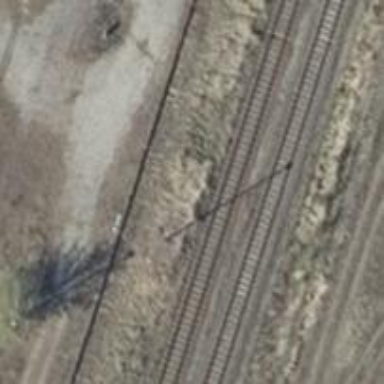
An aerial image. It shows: Abandoned railway.